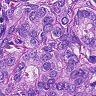
Metastatic tissue present: yes